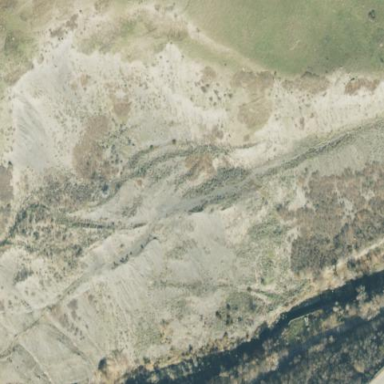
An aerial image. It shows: Natural scree.